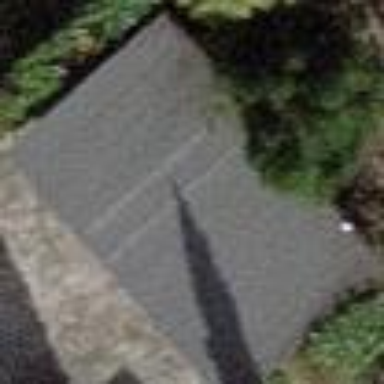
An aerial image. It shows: View of roof of building.